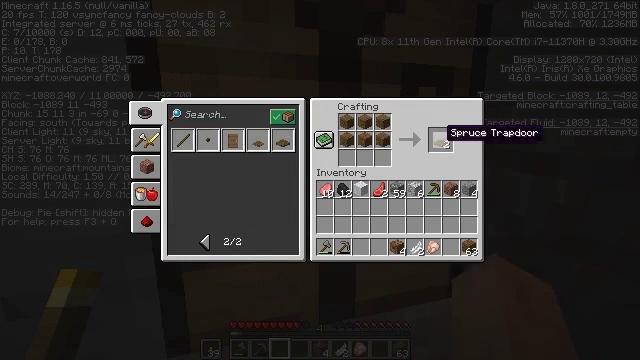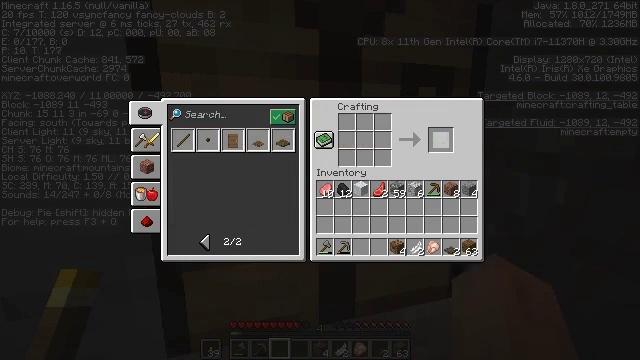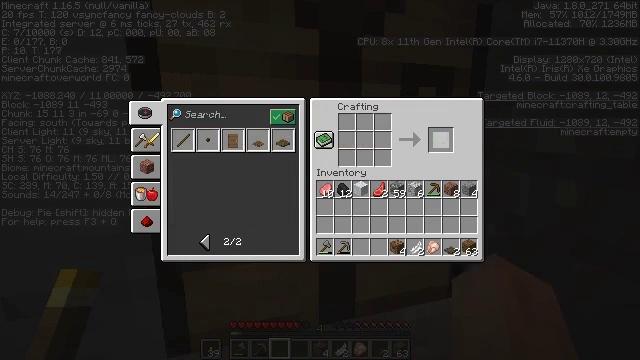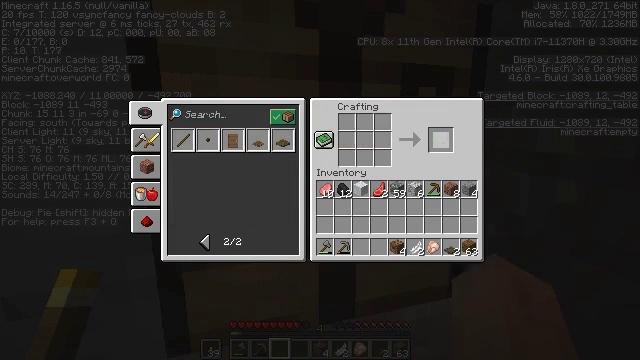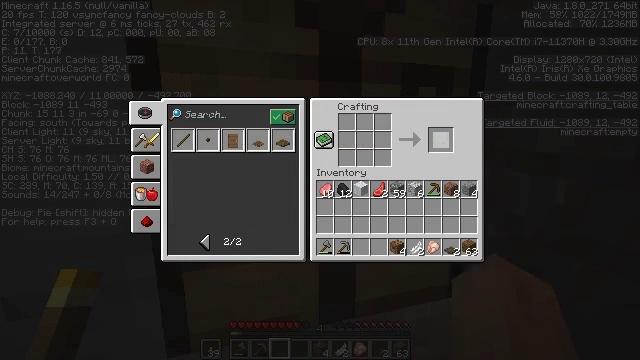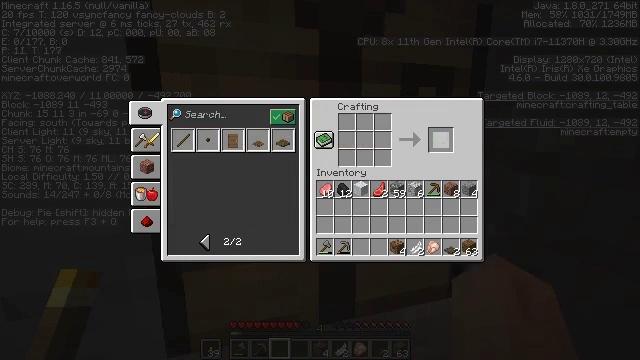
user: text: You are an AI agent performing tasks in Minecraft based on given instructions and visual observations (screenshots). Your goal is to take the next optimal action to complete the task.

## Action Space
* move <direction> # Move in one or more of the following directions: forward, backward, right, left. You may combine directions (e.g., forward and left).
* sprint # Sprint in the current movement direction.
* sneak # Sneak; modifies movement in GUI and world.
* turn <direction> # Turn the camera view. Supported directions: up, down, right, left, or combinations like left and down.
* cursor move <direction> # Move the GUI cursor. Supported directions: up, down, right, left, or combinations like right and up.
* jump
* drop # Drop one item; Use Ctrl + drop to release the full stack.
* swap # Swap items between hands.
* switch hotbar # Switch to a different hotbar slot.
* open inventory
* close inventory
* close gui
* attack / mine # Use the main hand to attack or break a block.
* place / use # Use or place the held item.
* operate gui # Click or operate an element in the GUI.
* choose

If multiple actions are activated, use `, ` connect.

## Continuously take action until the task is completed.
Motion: motion action
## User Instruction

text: Interact with the crafting table to create a spruce trapdoor from planks.
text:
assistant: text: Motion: sneak, operate gui
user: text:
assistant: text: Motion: sneak, operate gui
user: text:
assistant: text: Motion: sneak, operate gui
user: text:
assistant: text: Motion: operate gui
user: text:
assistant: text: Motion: sneak
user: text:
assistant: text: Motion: sneak